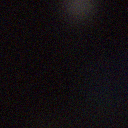
Screen state: off